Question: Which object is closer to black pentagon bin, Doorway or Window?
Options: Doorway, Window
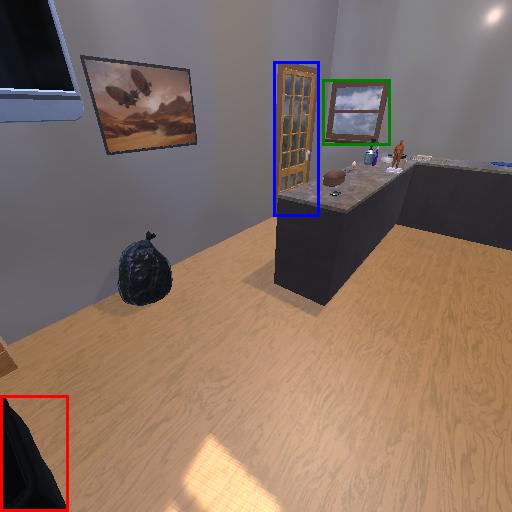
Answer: Doorway